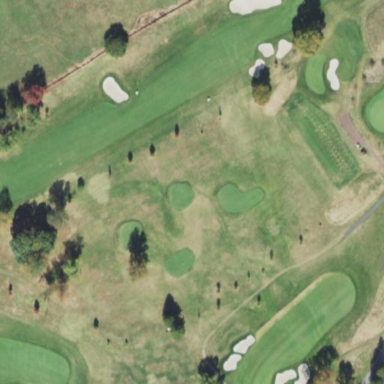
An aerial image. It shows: Grassy area designated as golf fairway.